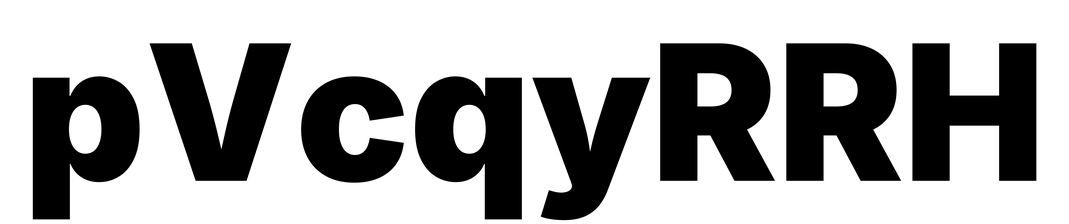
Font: Inter_Black